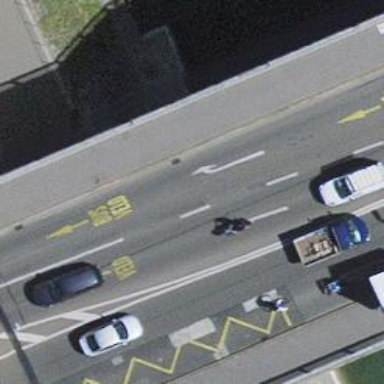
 featuring bridge. There is separate sidewalk and left cycleway sharing the busway."